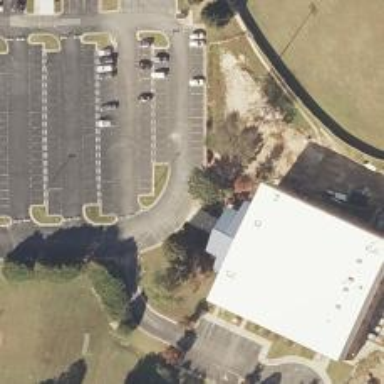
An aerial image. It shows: Parking space.